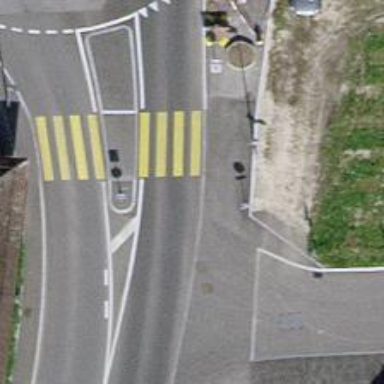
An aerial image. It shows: Marked crossing on the road.